Question: I have a menu bar with height 20px, my logo is 150x150px.
I want to vertically align my logo such that it sticks out on top and below my menu bar. Thus 65px above my menu bar and 65px below my menu bar. Now my menu bar height adjusts correspondingly with the height of my logo image, so the menu bar entirely expands from 20px to 150px. Is it possible to achieve my goal since the logo is part of the menu bar, but also not in a way?

Fiddle<URL>
HTML:
'''
<div id="nav">
<div class="navbar navbar-default navbar-static">
<div class="menu-container">
<!-- .btn-navbar is used as the toggle for collapsed navbar content -->
<a class="navbar-toggle" data-target=".navbar-collapse"
data-toggle="collapse"><span class=
"glyphicon glyphicon-bar"></span> <span class=
"glyphicon glyphicon-bar"></span> <span class=
"glyphicon glyphicon-bar"></span></a> <a class="navbar-brand"
href="#"><img alt="" src=
"http://placehold.it/150x150&text=Logo"></a>
<div class="navbar-collapse collapse">
</ul>
</div>
</div>
</div><!-- /.navbar -->
</div>
'''
CSS:
'''
.menu-container {
background-color:#000000;
}
#nav.affix {
position:fixed;
top:0;
width:100%;
z-index:10
}
#sidebar.affix-top {
position:static
}
#sidebar.affix {
position:fixed;
top:80px
}
'''
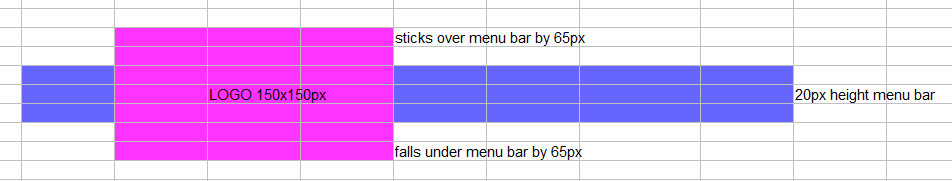
Answer: Something like this? It's hard to tell exactly what you are looking to achieve. The code is a little sloppy, but this should do it.
CSS
'''
html,body{
margin:0;
background:#ccc;
}
#cont{
position:relative;
width:100%;
height:150px;
background:transparent;
}
ul{
position:relative;
top:65px;
width:100%;
height:20px;
background:#444;
margin:0;
padding:0;
}
li:first-child{
/*to adjust left spaceing*/
margin-left:50px;
}
li{
position:relative;
display:inline-block;
top:0;
width:150px;
height:20px;
background:#333;
line-height:20px;
text-align:center;
padding:0;
margin:0;
}
.elem{
position:absolute;
top:0;
width:100%;
height:20px;
background:#333;
}
.logo{
top:-65px !important;
height:150px !important;
line-height:150px;
overflow:hidden;
}
.elem:hover{
top:-65px !important;
height:150px !important;
line-height:150px;
}
'''
HTML
'''
<div id="cont">
<ul id="bar">
<li>
<div class="elem logo">
<img src="http://www.battleoftastings.com/wp-content/uploads/2013/03/seafood-placeholder150x150px.png"/>
</div>
</li>
<li>
<div class="elem">
Home
</div>
</li>
<li>
<div class="elem">
About
</div>
</li>
<li>
<div class="elem">
Contact
</div>
</li>
</ul>
</div>
'''
Example:
<URL>